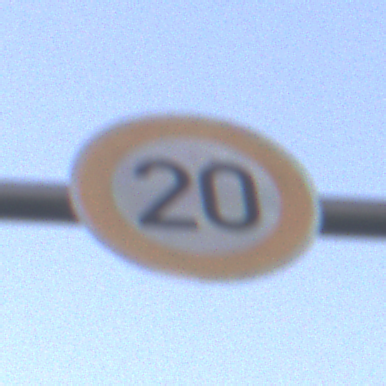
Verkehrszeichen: Geschwindigkeit20
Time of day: SunriseSunset
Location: Outdoor (RoadRail)
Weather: PartlyCloudy
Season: NotSpecified
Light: Natural